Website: macys
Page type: customer-info-address
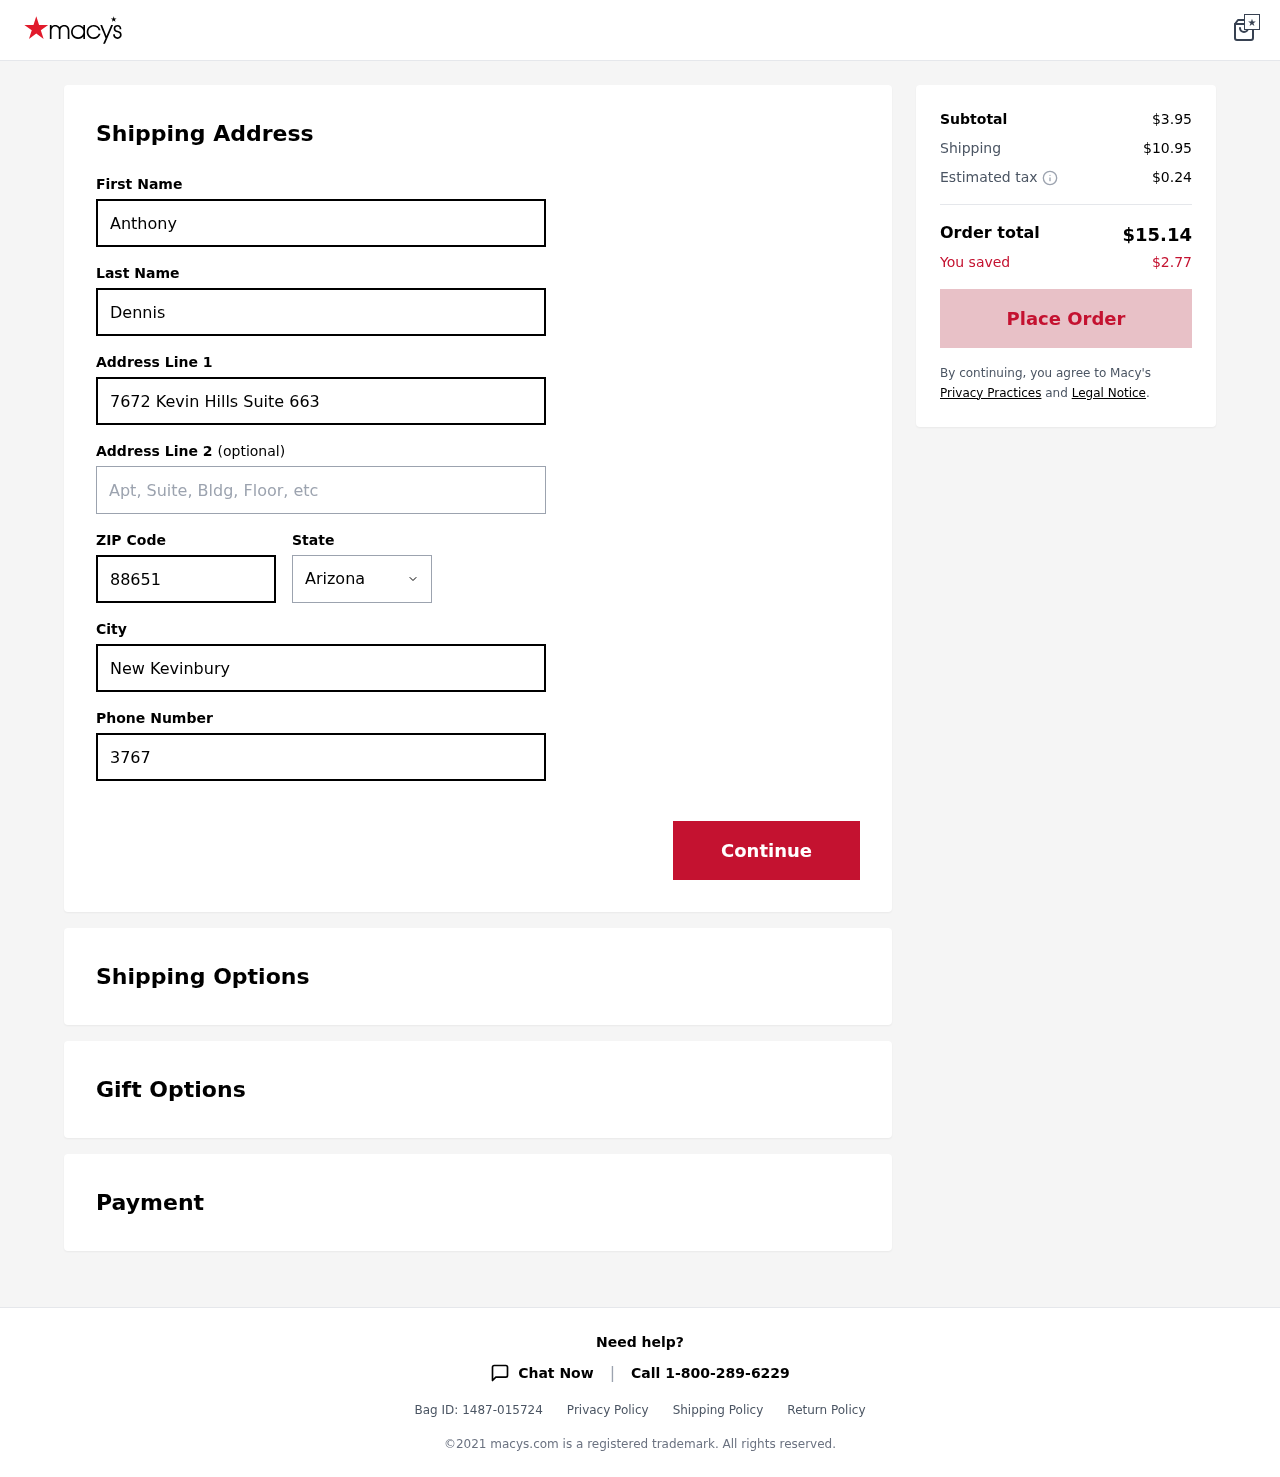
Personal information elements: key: PII_CITY
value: New Kevinbury
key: PII_FIRSTNAME
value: Anthony
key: PII_LASTNAME
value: Dennis
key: PII_PHONE
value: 3767963417
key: PII_POSTCODE
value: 88651
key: PII_STATE
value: Arizona
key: PII_STREET
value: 7672 Kevin Hills Suite 663
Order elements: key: ORDER_SUBTOTAL
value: $3.95
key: ORDER_SHIPPING_COST
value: $10.95
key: ORDER_TAX
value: $0.24
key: ORDER_TOTAL
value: $15.14
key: ORDER_SAVINGS
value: $2.77